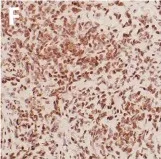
Hematoxylin-eosin and immunohistochemical staining of the tumor tissue. Positive expression of EMA, VIM, CD99, synaptophysin, and ,BRG1, respectively.
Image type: pathology (immunostaining)